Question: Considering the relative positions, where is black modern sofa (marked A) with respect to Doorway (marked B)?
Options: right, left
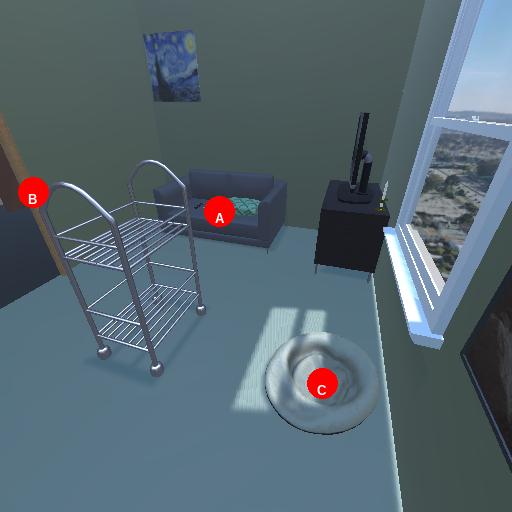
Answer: right